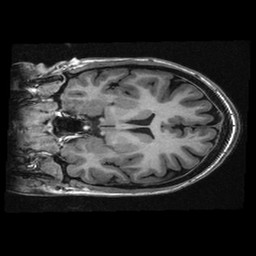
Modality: T1w
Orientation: coronal
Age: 21
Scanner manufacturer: ge
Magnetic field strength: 3 T
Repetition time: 0.008264 s
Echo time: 0.003116 s